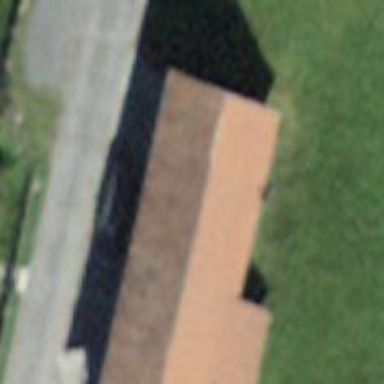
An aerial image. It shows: Barn.